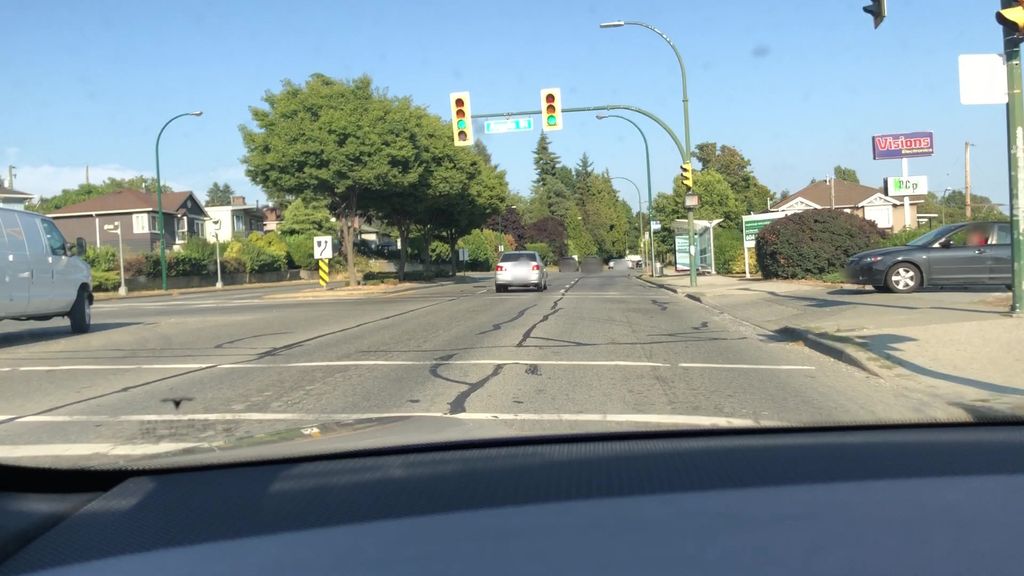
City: vancouver